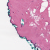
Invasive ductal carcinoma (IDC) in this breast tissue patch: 0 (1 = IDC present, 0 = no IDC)